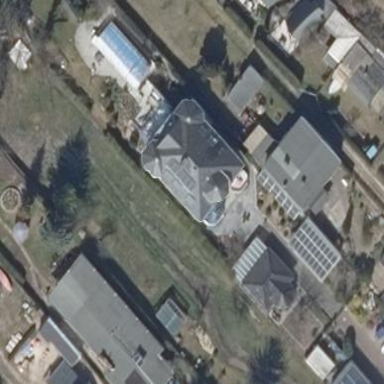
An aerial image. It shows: Building with hipped roof.